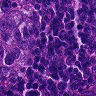
Metastatic tissue present: yes